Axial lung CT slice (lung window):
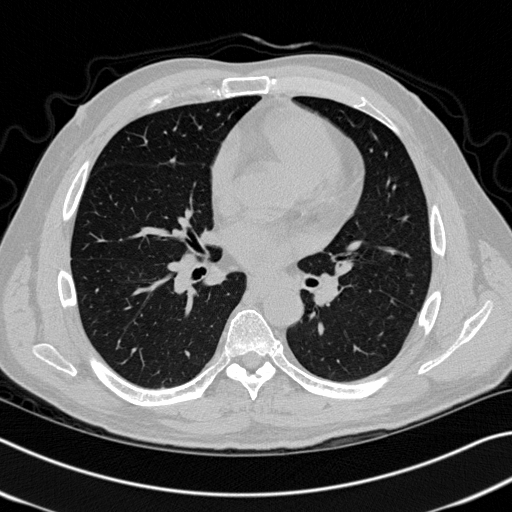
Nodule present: no